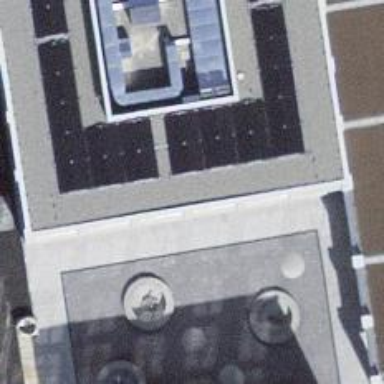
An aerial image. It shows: Solar photovoltaic panel generator.